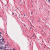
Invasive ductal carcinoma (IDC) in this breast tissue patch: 0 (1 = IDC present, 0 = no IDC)